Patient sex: M
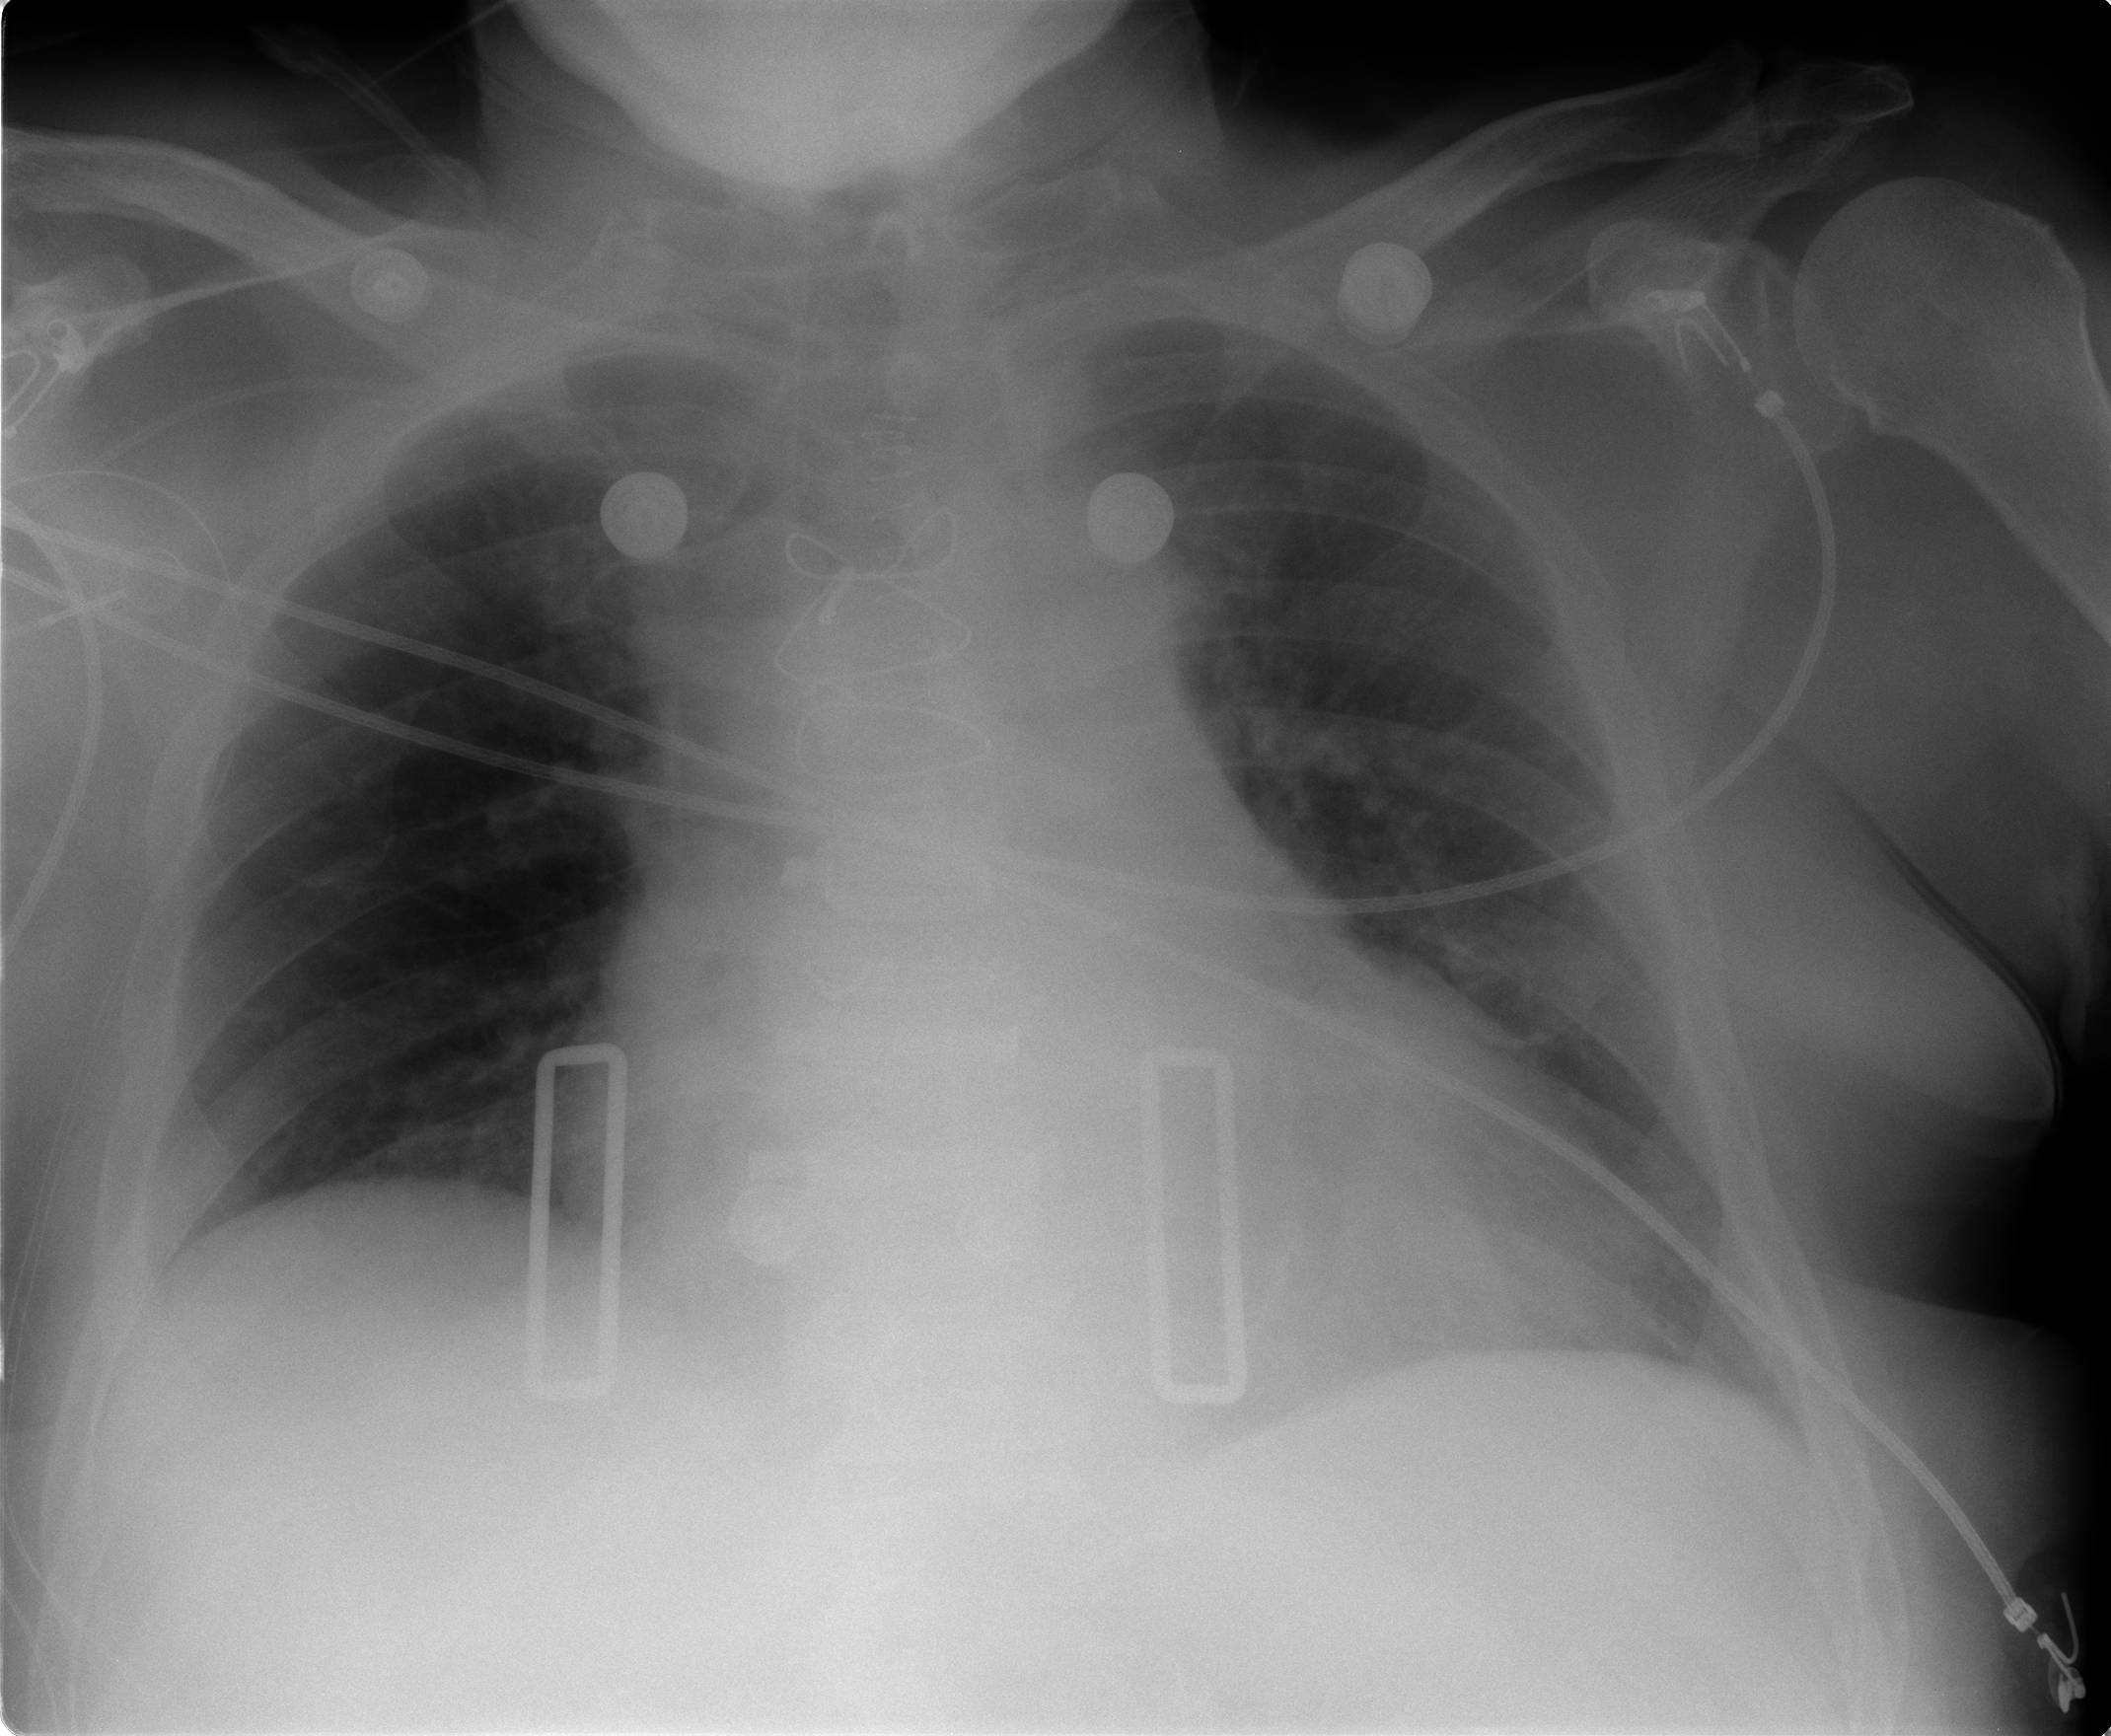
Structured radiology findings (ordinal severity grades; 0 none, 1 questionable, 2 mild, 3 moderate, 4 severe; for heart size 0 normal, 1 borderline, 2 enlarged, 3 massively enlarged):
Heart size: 2
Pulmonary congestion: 2
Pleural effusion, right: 1
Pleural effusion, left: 2
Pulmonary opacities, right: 0
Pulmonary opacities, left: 1
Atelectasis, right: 0
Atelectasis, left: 2